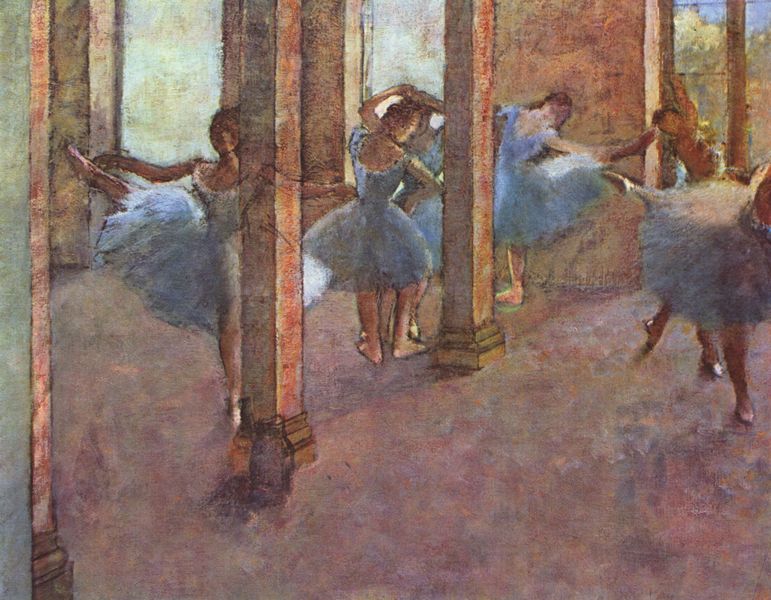
Titel: Tänzerinnen im Foyer
Künstler: Edgar Degas
Standort: København
Institution: Ny Carlsberg Glyptotek
Schlagwörter: blau, fuß, gemälde, himmel, körper, schatten, weiß, wolken, aquarell, frauen, grün, impressionismus, landschaft, mädchen, bewegung, braun, bunt, degas, edgar degas, fenster, frankreich, frau, grau, hell, kleid, kleider, licht, orange, pastell, pfeiler, raum, rücken, schwarz, säule, säulen, malerei, tanz, flasche, flaschen, architektur, arme, kleidung, sockel, spitze, stehen, hände, spiegel, öl, spiegelung, boden, drei, musik, oper, tanzen, theater, tänzerin, tänzerinnen, rosa, kanne, krug, vase, beine, hellblau, aussicht, taille, bein, umrisse, balett, ballerina, ballet, ballett, ballettsaal, disziplin, parkett, port de bras, probe, röcke, schule, studie, tanzsaal, tanzschule, tutu, tütü, unterricht, üben, übung, fläche, violett, aufwärmen, dehnen, saal, spitzentanz, training, figuren, weib, weiber, wolle, sport, glanz, momentaufnahme, kante, bücken, eckig, barfuß, halt, kunst, übungen, tanzende, beugen, ausgestreckt, rötlich, dekollté, stange, basis, leichtigkeit, tänzer, farbenspiel, studio, gouache, foyer, pastelle, proben, jungfrauen, trikot, ballettschule, spitzenschuh, exercise, port des bras, hoch das bein, hinter den kulissen, anmutigkeit, pilar, pliee, e, tanzszene, pilie, tutt